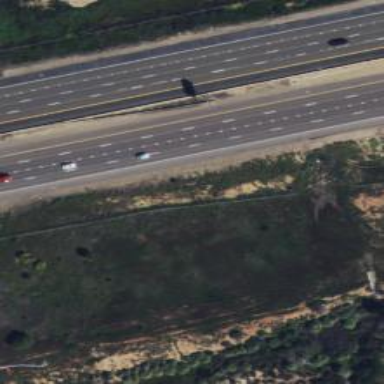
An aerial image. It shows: View of motorway.